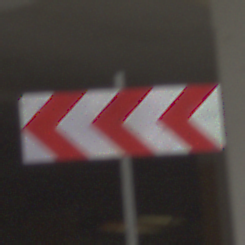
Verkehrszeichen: RichtungstafelnInKurvenGrossRechts
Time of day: Midday
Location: Roofed (Urban)
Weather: Overcast
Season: NotSpecified
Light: Artificial